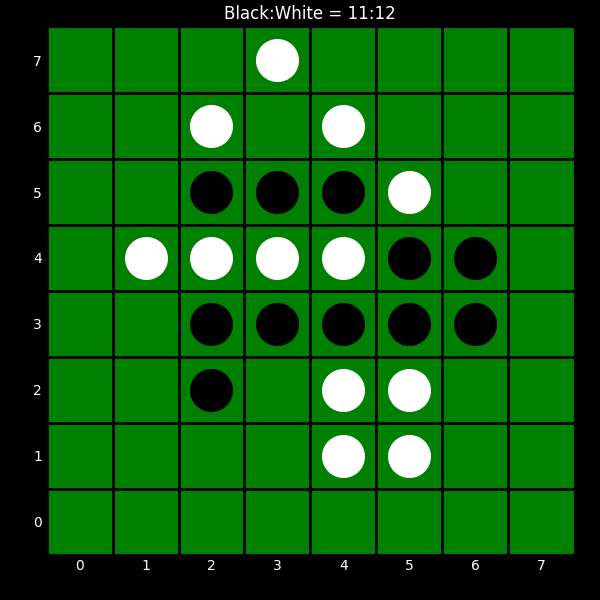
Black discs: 11
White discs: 12